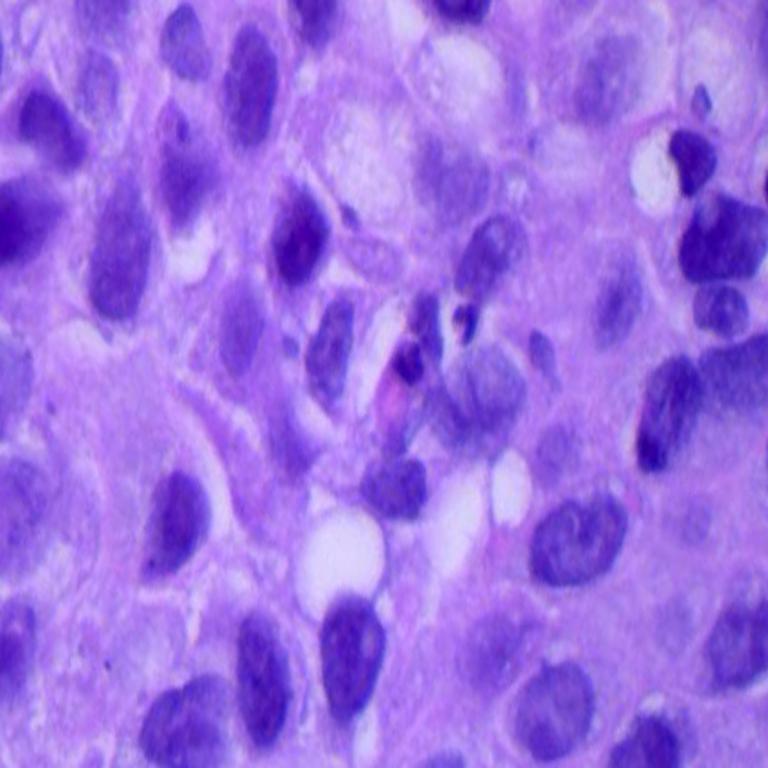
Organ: lung
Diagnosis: squamous carcinomas